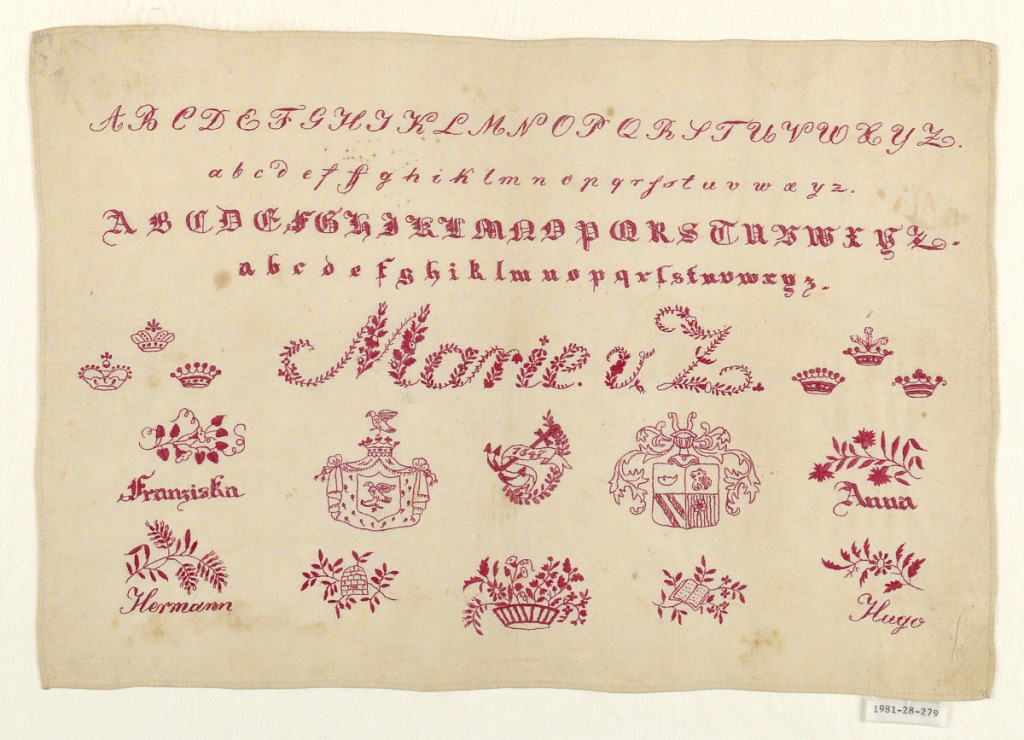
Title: Sampler
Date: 1847
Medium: cotton Technique: embroidered in satin, stem, and running stitches on plain weave foundation
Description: Alphabets, coats-of-arms, and names in red on white.